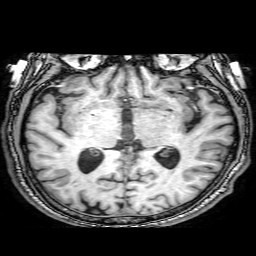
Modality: T1w
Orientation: coronal
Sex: male
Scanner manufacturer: philips
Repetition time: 0.008156 s
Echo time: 0.00374 s